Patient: sex M, age 75
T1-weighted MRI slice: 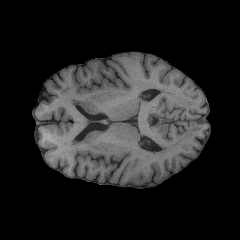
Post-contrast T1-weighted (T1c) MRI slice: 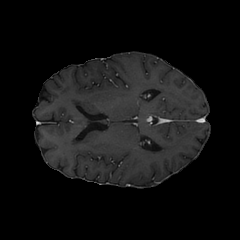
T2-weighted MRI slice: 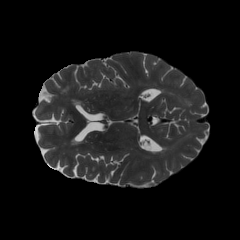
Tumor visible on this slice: no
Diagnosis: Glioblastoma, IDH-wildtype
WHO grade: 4